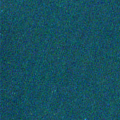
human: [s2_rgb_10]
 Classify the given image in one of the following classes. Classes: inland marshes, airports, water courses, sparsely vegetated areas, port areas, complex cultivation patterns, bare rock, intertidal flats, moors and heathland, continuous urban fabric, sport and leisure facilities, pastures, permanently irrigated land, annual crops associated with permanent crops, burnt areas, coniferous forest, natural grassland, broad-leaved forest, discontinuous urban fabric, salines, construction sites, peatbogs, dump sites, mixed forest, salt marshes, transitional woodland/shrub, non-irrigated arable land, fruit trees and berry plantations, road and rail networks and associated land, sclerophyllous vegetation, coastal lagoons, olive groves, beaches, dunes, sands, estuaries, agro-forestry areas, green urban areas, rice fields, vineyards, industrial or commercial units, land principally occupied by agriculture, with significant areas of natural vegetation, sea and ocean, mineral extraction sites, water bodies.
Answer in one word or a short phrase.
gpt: sea and ocean